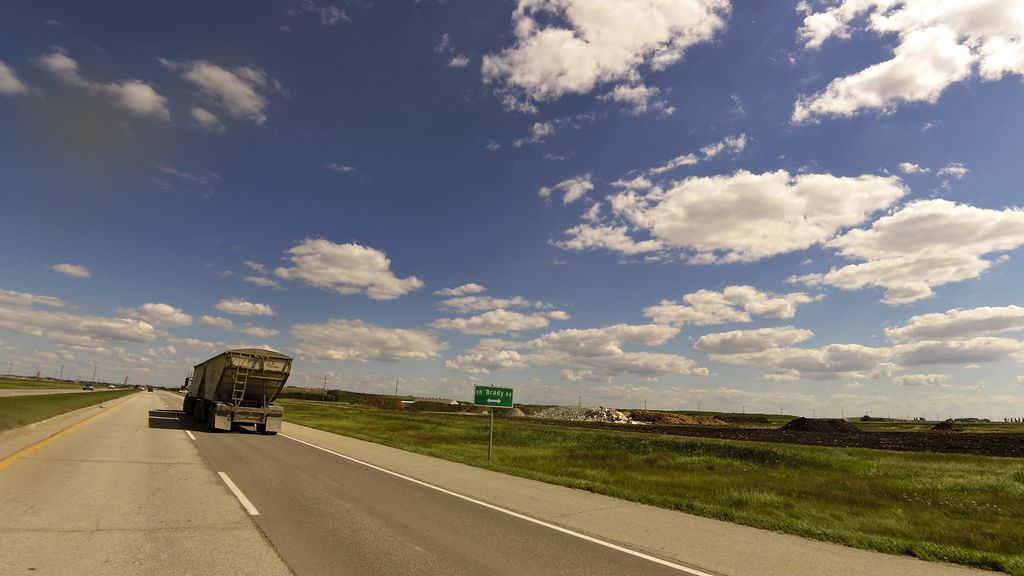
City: winnipeg